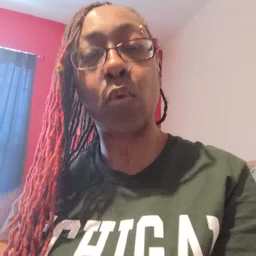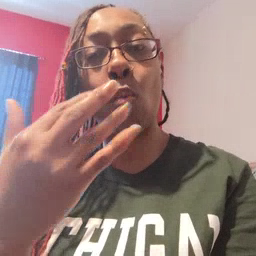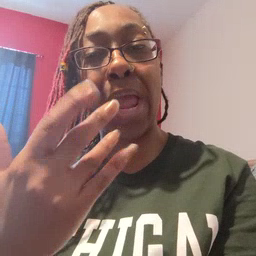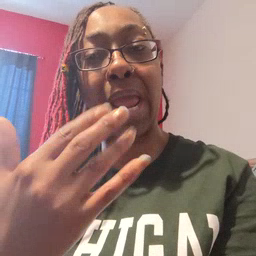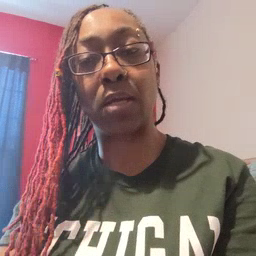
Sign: wait